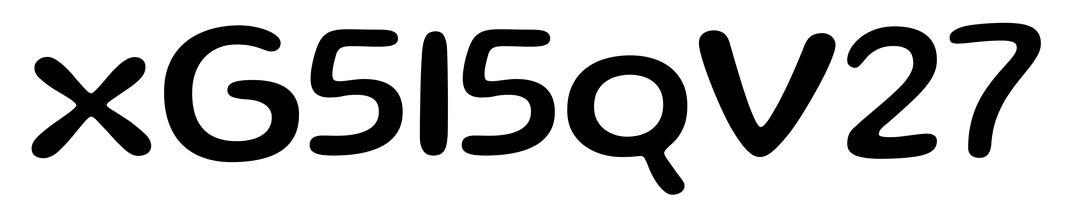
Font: Gluten_Regular